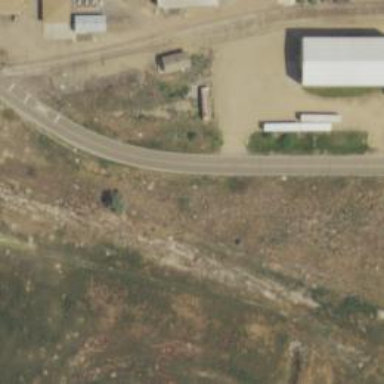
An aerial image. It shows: Abandoned railway.